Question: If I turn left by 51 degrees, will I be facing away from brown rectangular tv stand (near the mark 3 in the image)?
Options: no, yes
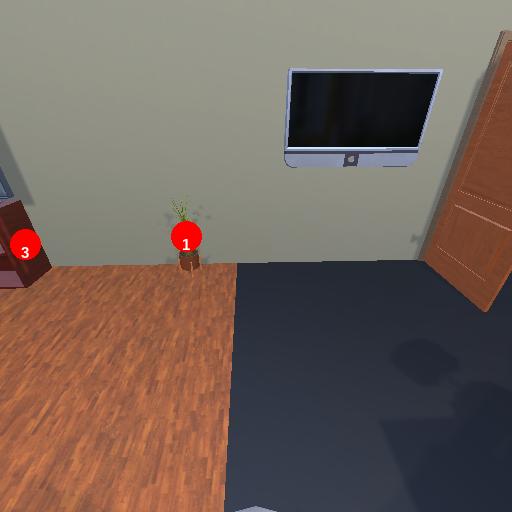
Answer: no